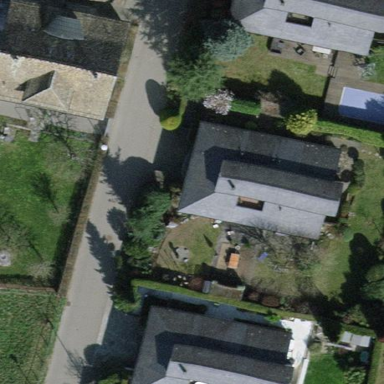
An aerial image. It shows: Detached building with hipped roof shape.